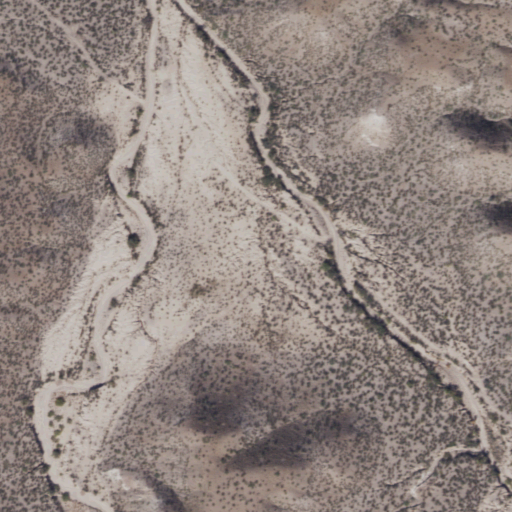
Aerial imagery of valley in Arizona named Blackfield Canyon containing shrub and barren land